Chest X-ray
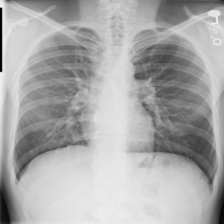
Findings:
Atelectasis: negative
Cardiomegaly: negative
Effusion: negative
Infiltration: negative
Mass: negative
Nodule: negative
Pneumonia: negative
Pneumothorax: negative
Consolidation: negative
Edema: negative
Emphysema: negative
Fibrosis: negative
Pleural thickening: negative
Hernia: negative